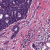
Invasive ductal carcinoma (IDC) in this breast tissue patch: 0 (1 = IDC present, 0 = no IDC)